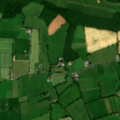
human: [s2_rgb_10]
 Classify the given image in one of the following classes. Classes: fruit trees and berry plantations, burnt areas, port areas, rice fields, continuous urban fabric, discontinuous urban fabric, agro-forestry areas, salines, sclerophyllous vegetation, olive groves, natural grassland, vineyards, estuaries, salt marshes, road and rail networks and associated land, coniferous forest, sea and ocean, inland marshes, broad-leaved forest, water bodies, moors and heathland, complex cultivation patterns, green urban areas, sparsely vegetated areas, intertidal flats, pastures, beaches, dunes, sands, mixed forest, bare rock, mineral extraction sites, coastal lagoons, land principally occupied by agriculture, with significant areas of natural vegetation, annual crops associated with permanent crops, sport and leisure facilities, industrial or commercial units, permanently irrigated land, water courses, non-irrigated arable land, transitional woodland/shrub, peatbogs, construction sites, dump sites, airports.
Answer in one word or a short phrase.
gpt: pastures, broad-leaved forest, mixed forest